Question: I just want to set text programatically like in this image. Please help me to get this landscape screen TextView:
'''
public void onConfigurationChanged(Configuration newConfig) {
super.onConfigurationChanged(newConfig);
setContentView(R.layout.inbox);
}
'''

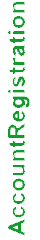
Answer: See this post: <URL>
'Vertical Text' is what you want to google for
'''
public class VerticalTextView extends TextView{
final boolean topDown;
public VerticalTextView(Context context, AttributeSet attrs){
super(context, attrs);
final int gravity = getGravity();
if(Gravity.isVertical(gravity) && (gravity&Gravity.VERTICAL_GRAVITY_MASK) == Gravity.BOTTOM) {
setGravity((gravity&Gravity.HORIZONTAL_GRAVITY_MASK) | Gravity.TOP);
topDown = false;
}else
topDown = true;
}
@Override
protected void onMeasure(int widthMeasureSpec, int heightMeasureSpec){
super.onMeasure(heightMeasureSpec, widthMeasureSpec);
setMeasuredDimension(getMeasuredHeight(), getMeasuredWidth());
}
@Override
protected boolean setFrame(int l, int t, int r, int b){
return super.setFrame(l, t, l+(b-t), t+(r-l));
}
@Override
public void draw(Canvas canvas){
if(topDown){
canvas.translate(getHeight(), 0);
canvas.rotate(90);
}else {
canvas.translate(0, getWidth());
canvas.rotate(-90);
}
canvas.clipRect(0, 0, getWidth(), getHeight(), android.graphics.Region.Op.REPLACE);
super.draw(canvas);
}
}
'''